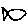
Label: fish